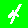
Digit: 4